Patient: sex M, age 50
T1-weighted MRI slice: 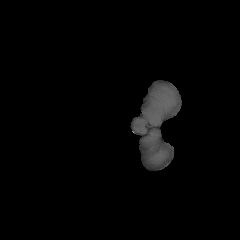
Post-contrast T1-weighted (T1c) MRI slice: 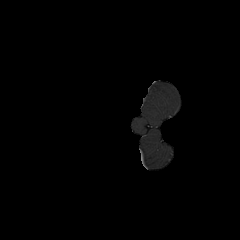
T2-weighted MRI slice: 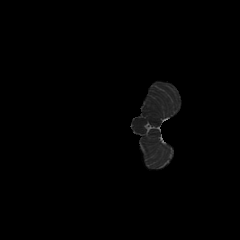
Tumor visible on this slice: no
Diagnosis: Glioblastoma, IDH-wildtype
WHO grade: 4